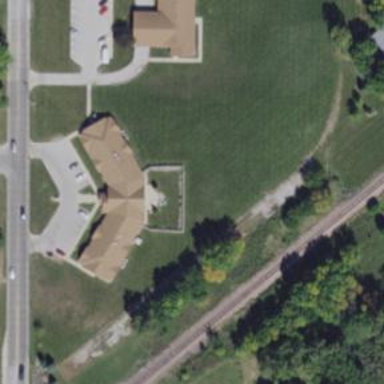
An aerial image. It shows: Nursing home.